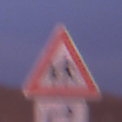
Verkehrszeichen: KinderRechts
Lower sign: RichtungsangabeDurchPfeile5
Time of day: Dawn
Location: Outdoor (Nature)
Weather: PartlyCloudy
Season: NotSpecified
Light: Natural